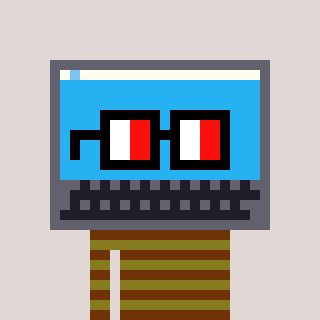
a pixel art character with square glasses with black frames and red eyes, a laptop-shaped head and a gunk-colored body on a warm background